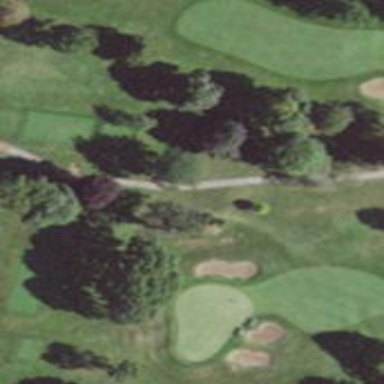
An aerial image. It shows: Path used for both walking and golf.